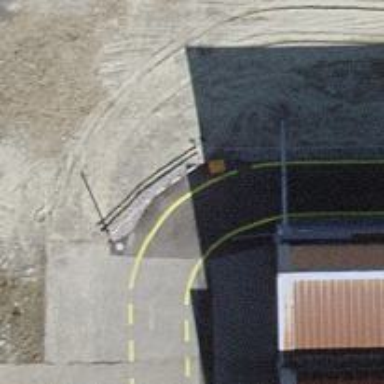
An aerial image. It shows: Asphalt cycleway with crossing.